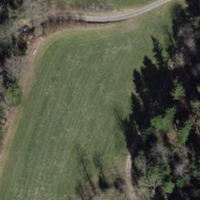
EUNIS habitat code: 24
Species observed at this site:
Fagus sylvatica